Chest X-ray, PA view. Patient: 53 years old, sex M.
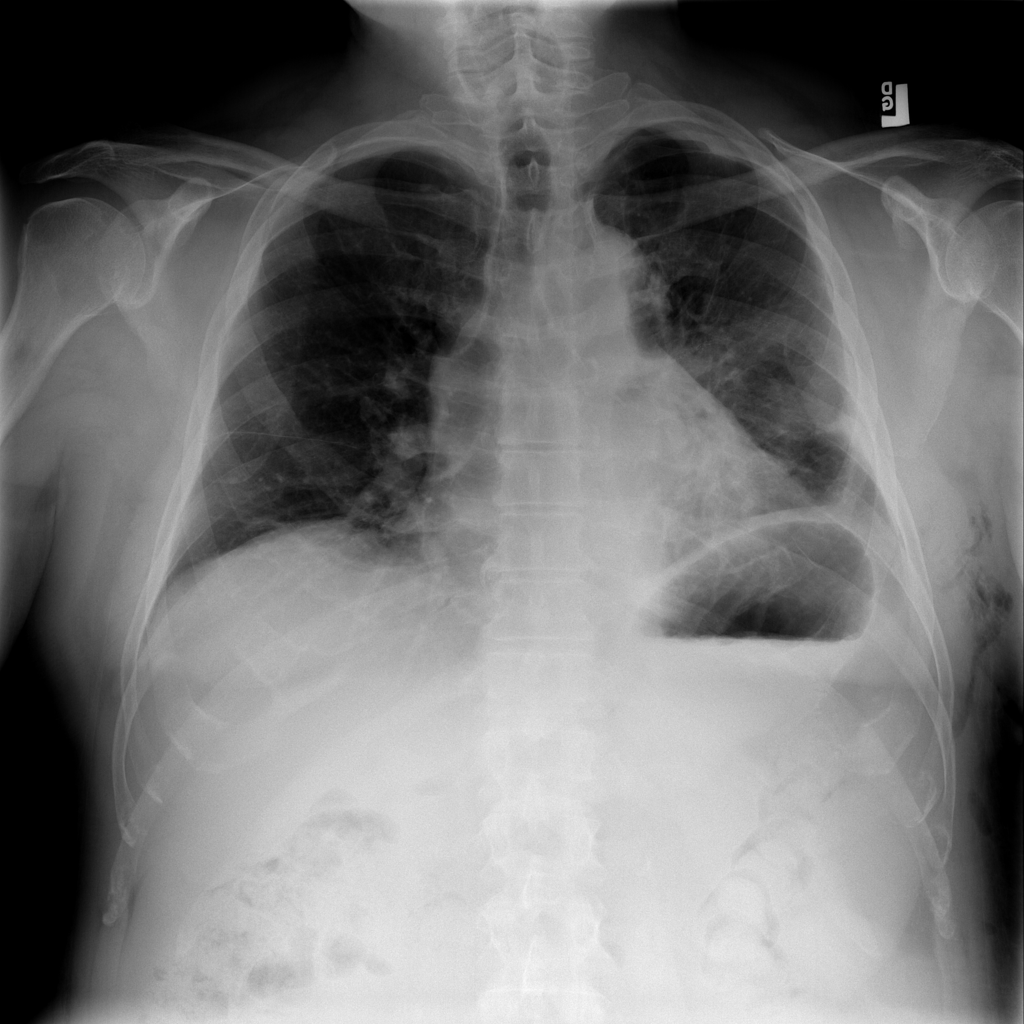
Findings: Emphysema, Pneumothorax